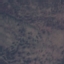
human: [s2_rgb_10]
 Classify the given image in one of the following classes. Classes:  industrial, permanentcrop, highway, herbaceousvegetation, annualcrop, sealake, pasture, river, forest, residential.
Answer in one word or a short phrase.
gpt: HerbaceousVegetation